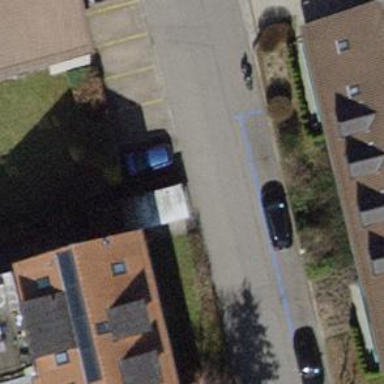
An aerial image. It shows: Tile-roofed apartment building.